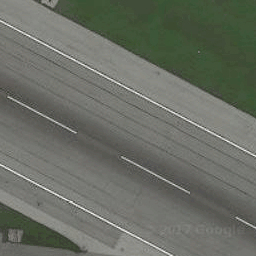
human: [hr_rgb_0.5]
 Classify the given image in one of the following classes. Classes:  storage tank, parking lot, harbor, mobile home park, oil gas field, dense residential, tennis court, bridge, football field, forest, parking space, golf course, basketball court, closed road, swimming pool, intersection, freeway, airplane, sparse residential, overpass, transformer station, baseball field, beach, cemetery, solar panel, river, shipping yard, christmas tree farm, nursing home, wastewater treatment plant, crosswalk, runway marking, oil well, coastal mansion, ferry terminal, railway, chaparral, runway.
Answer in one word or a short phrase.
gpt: runway